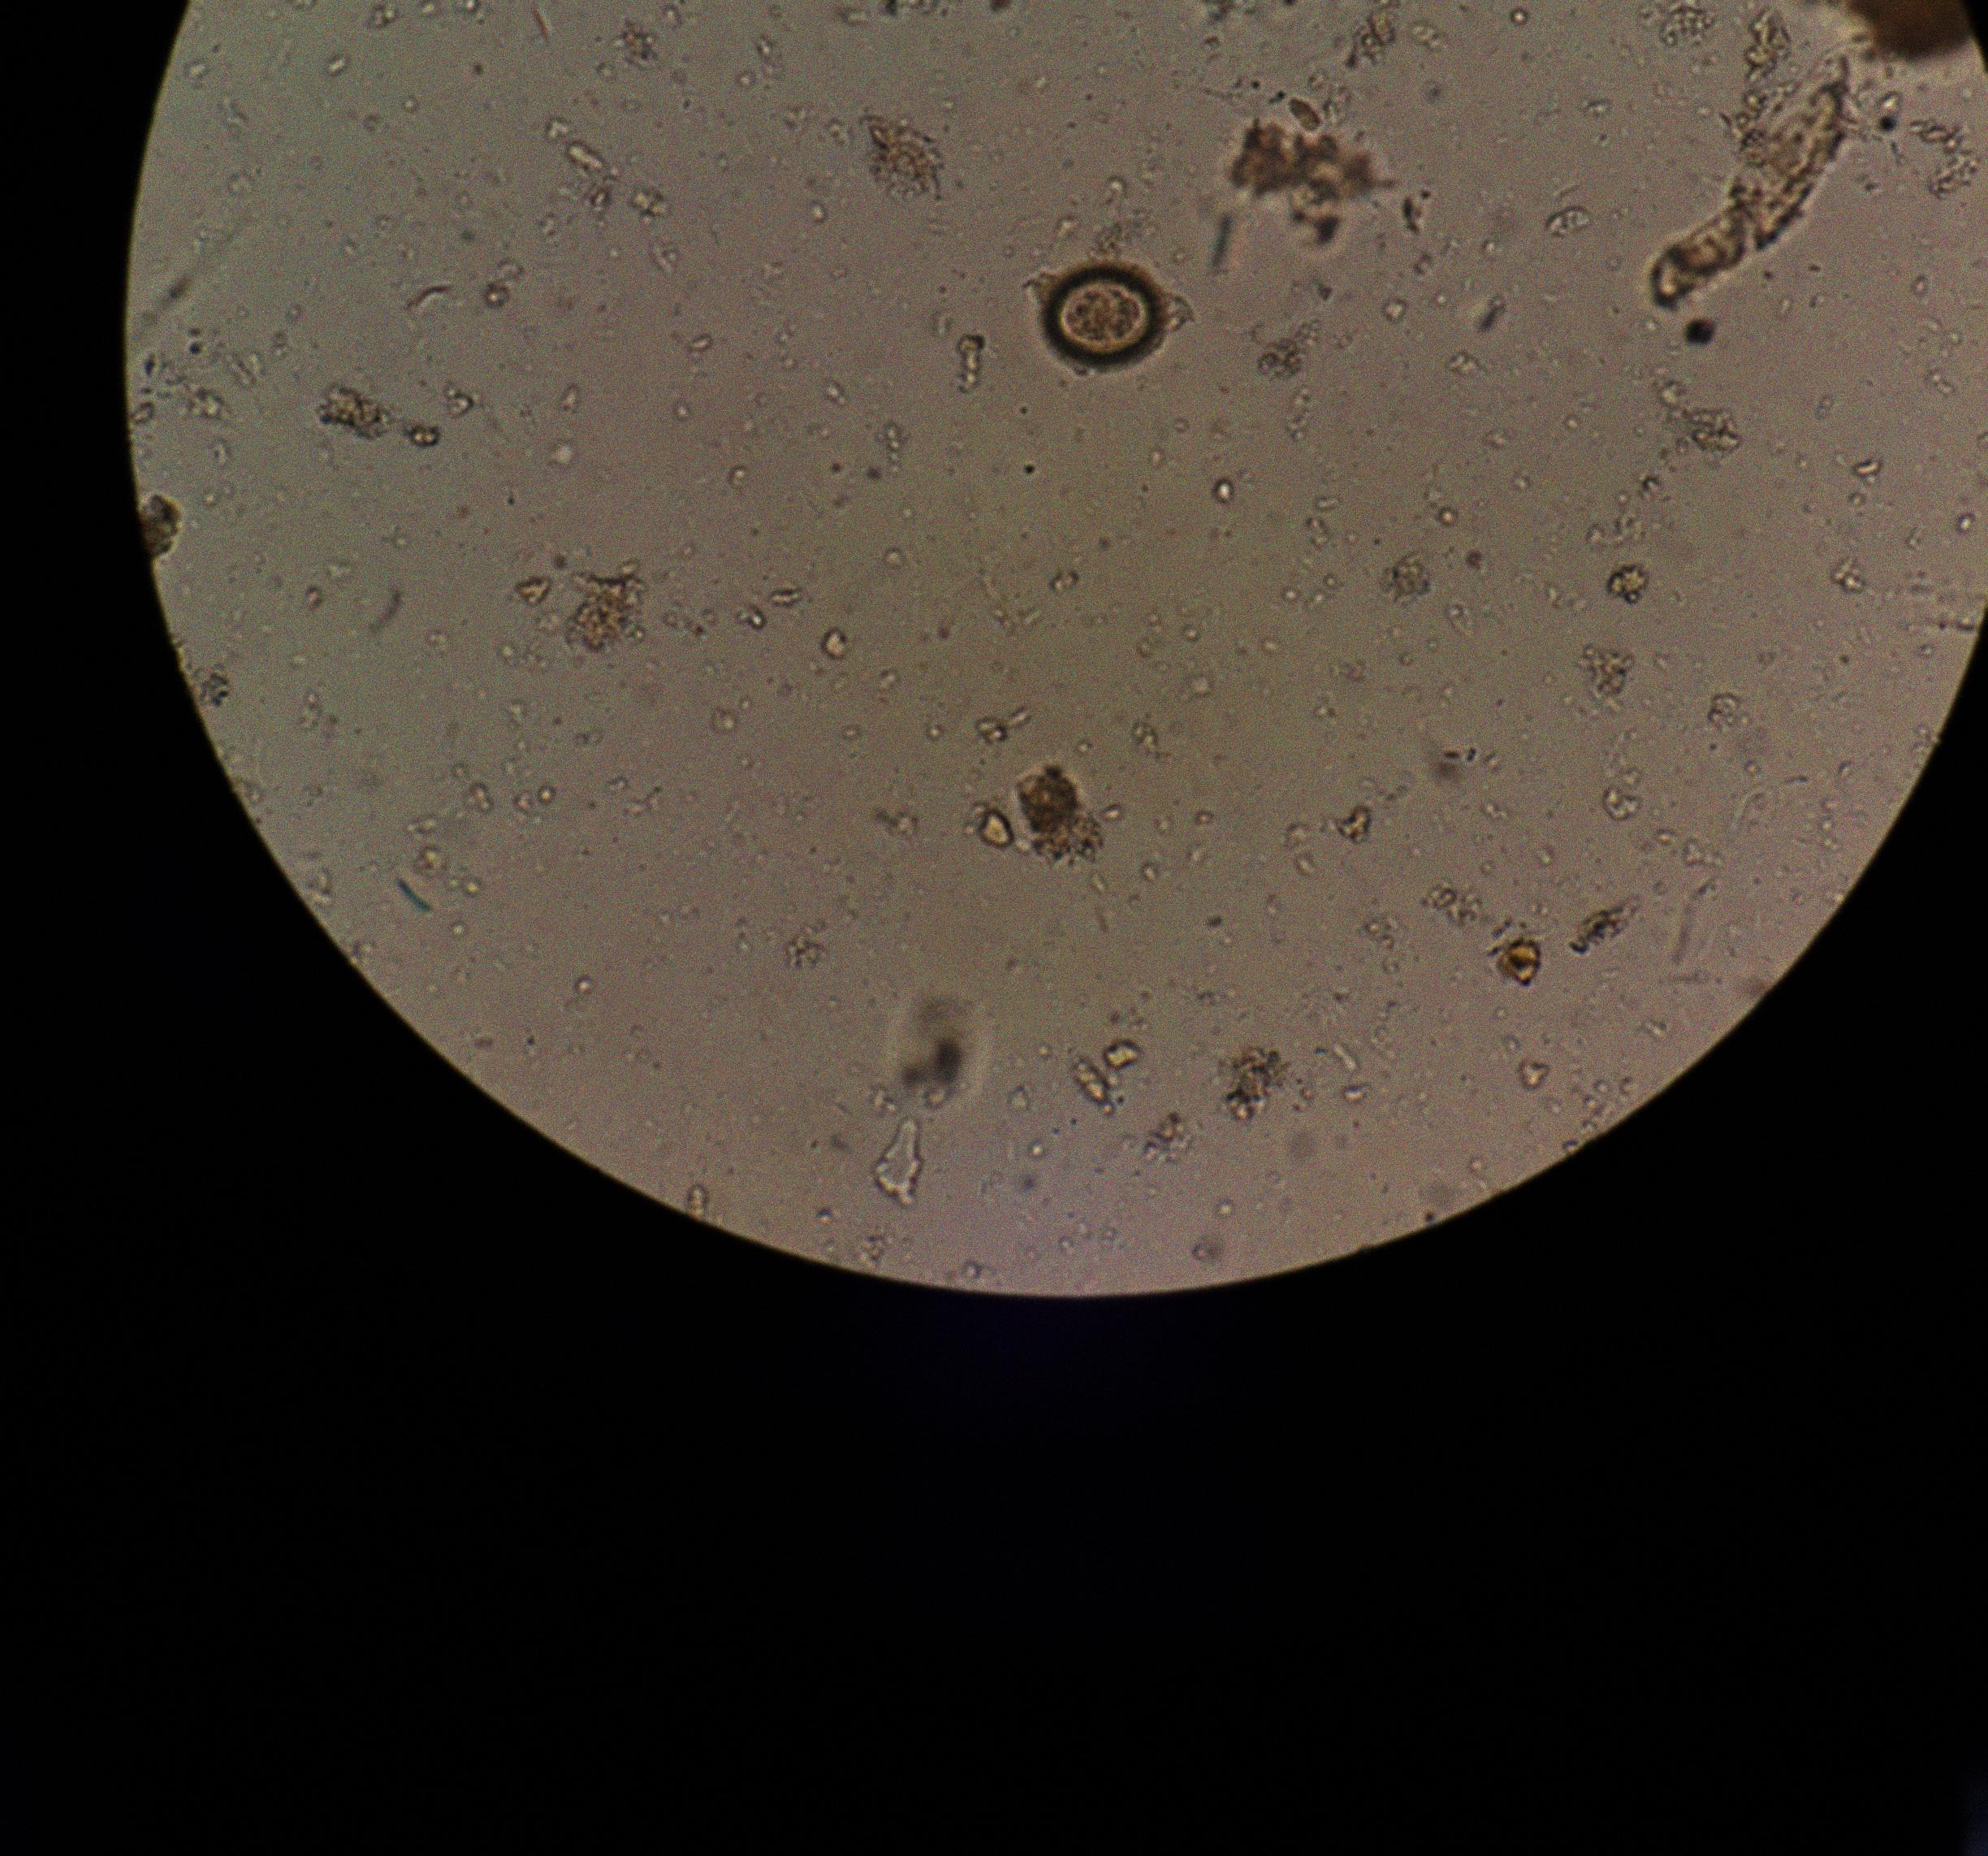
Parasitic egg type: Taenia spp. egg